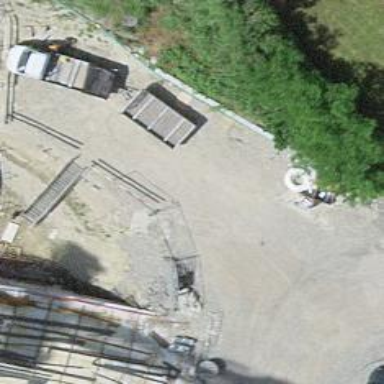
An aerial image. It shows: Parking entrance.